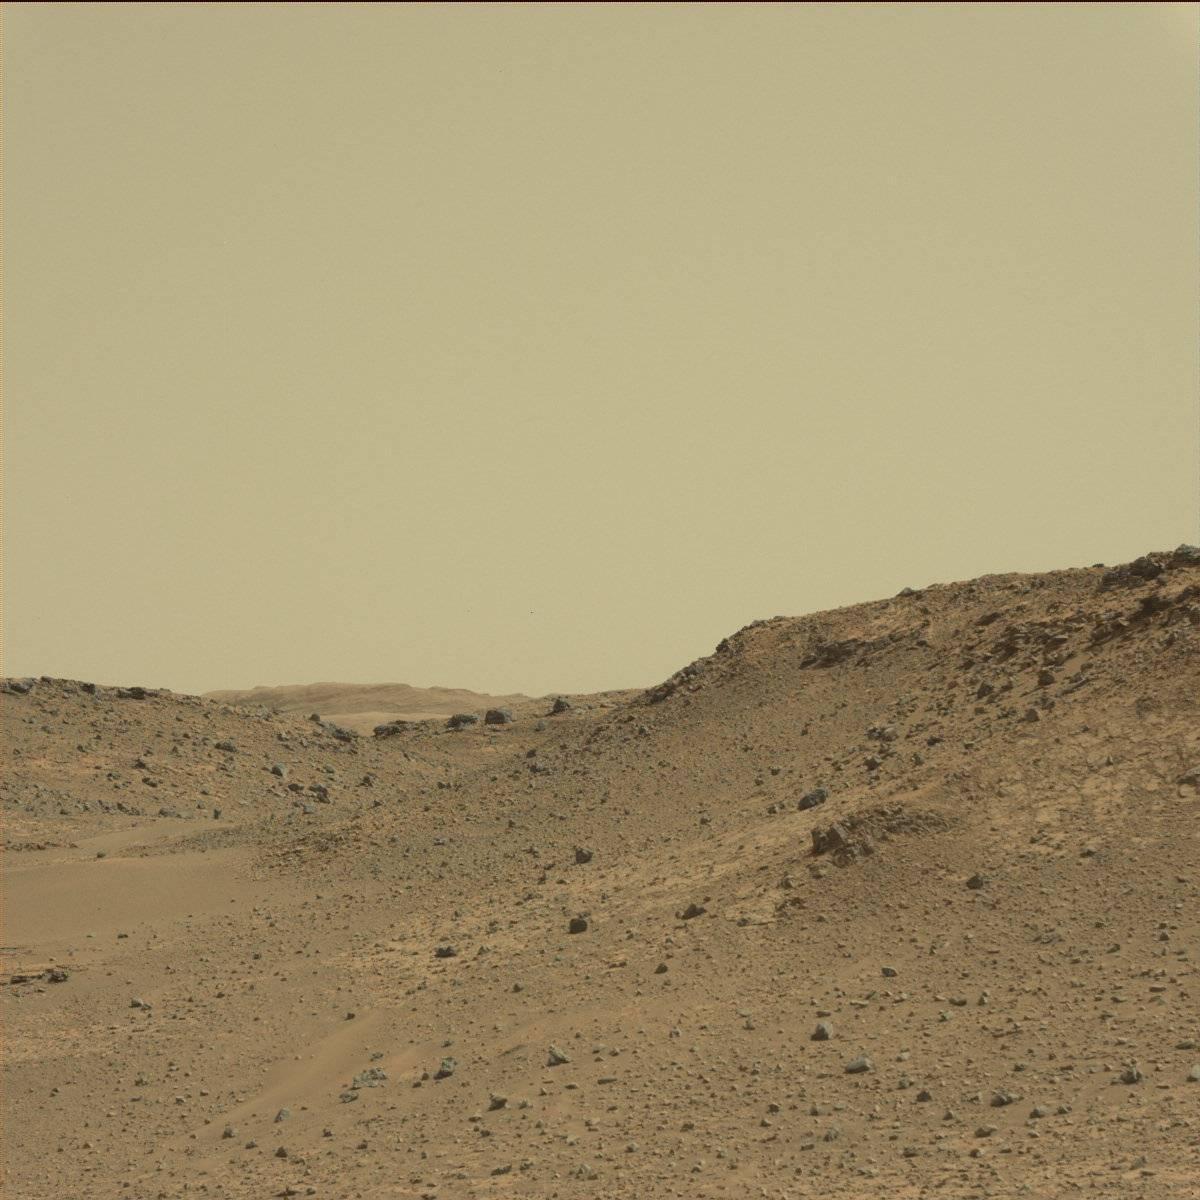
Terrain classes present: Bedrock, Rock, Sand / Soil, Sky